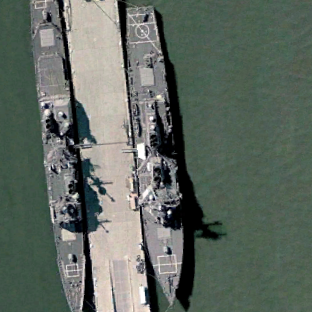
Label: destroyer